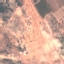
Land use / land cover class: PermanentCrop